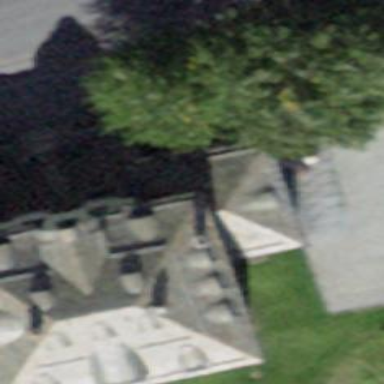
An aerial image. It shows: Building with side-hipped roof.